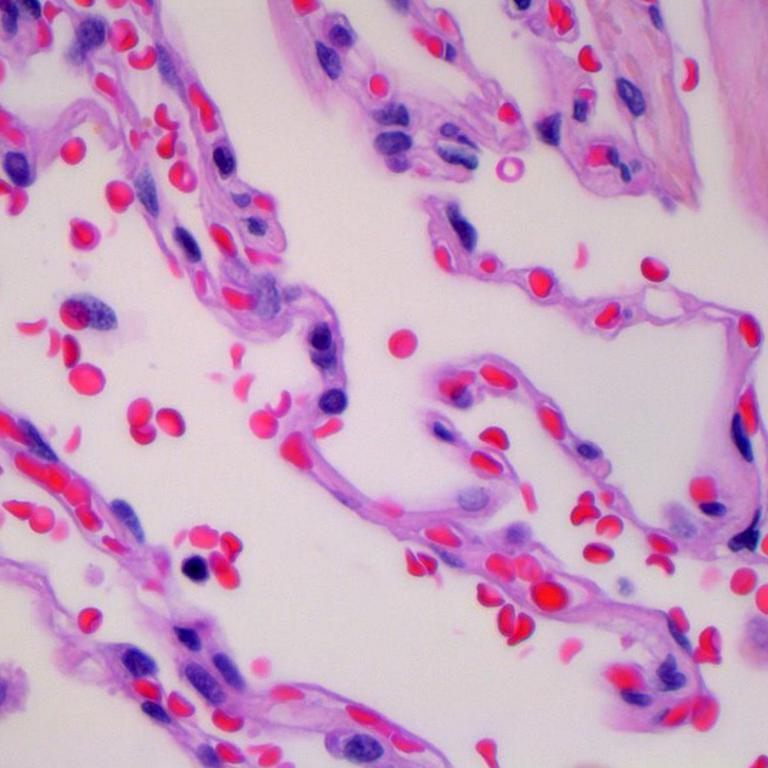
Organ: lung
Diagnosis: benign